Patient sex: F
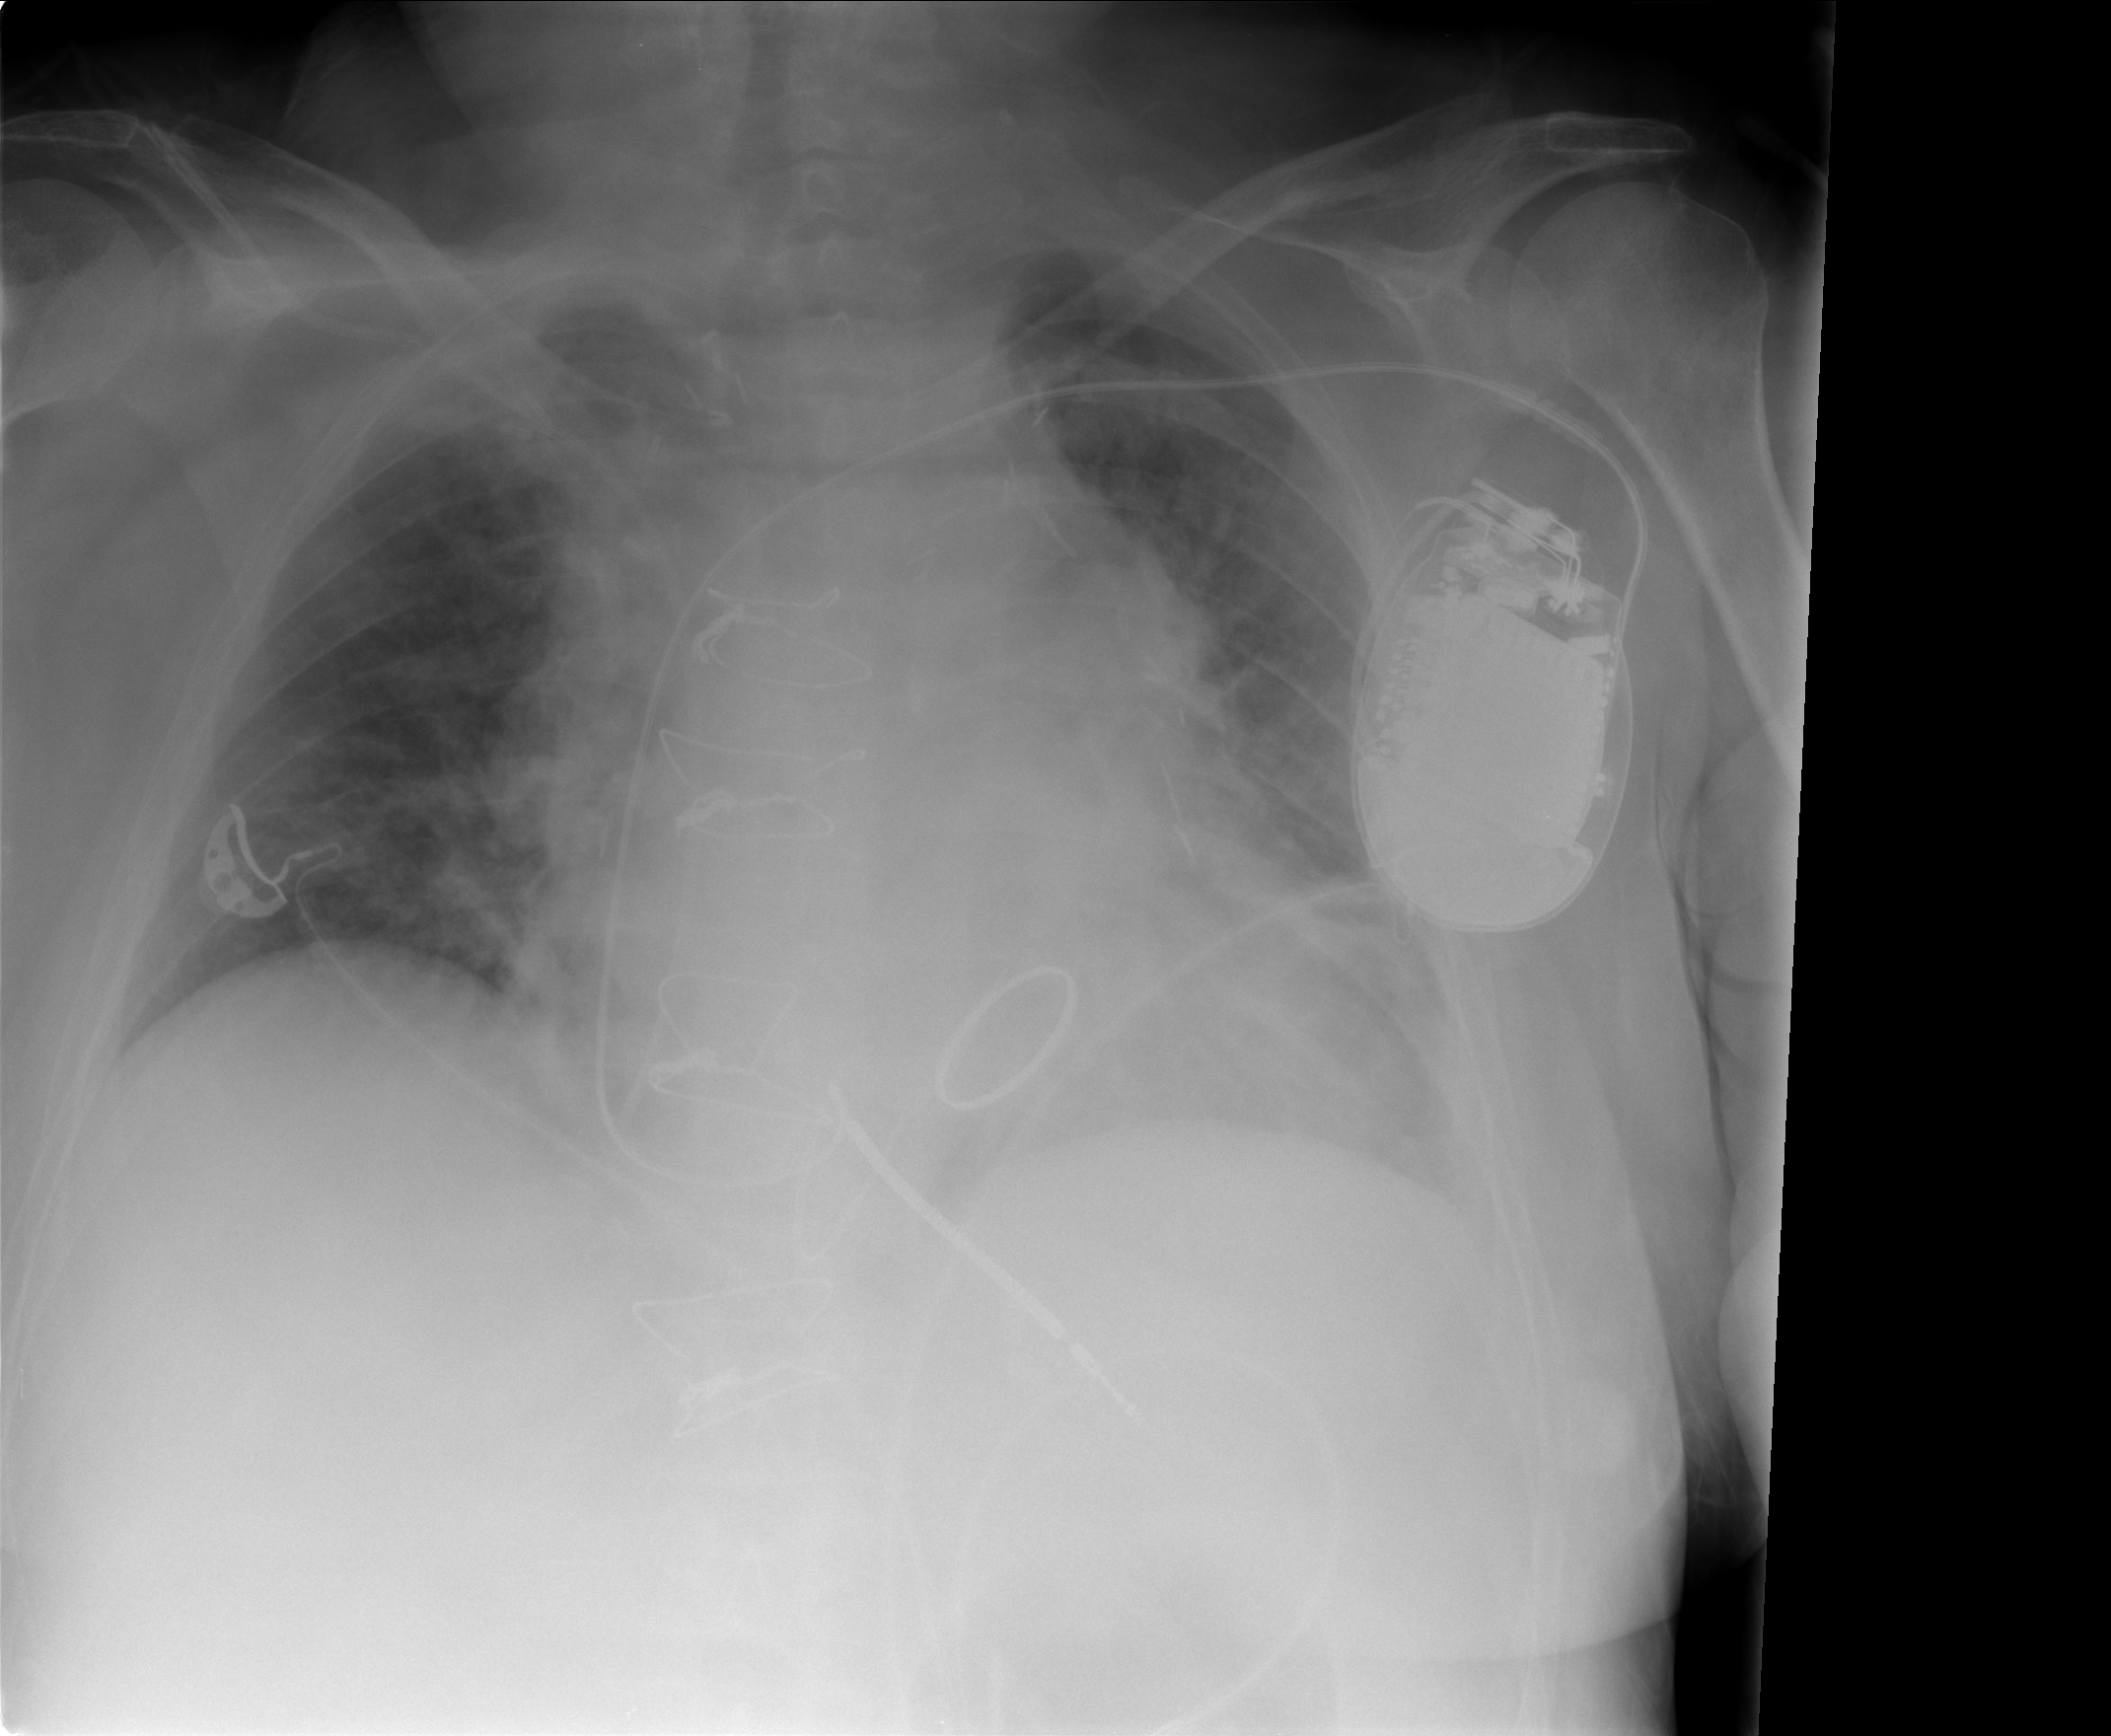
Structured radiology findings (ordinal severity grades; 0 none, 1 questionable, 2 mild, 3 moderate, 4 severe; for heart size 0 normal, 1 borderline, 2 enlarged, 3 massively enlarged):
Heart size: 2
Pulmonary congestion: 3
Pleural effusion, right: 0
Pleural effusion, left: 0
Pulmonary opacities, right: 2
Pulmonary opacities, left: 2
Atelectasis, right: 2
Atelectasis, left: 2